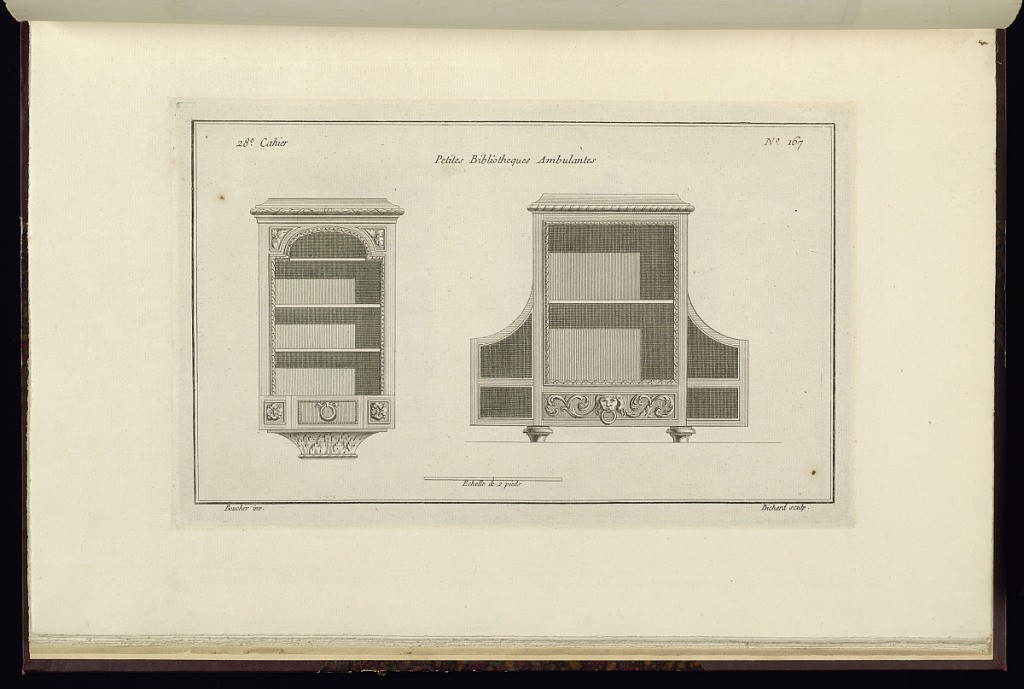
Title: Petites Bibliotheques Ambulantes
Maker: Juste-François Boucher, French, 1736 – 1782
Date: ca. 1775
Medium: Engraving on off white laid paper
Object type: Print
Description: Designs for two small movable bookcases. The bookcase on the right is raised on a bracket decorated with acanthus leaves; the bookcase itself has ornament including bound leaf, rosettes, lamb tongue, and an o-shaped pull ring. The bookcase on the right has open wing shelves and is decorated with ornament including ribbon twist, lamb tongue, and a lion head with ring pull with scrolling acanthus leaves. The plate is signed.